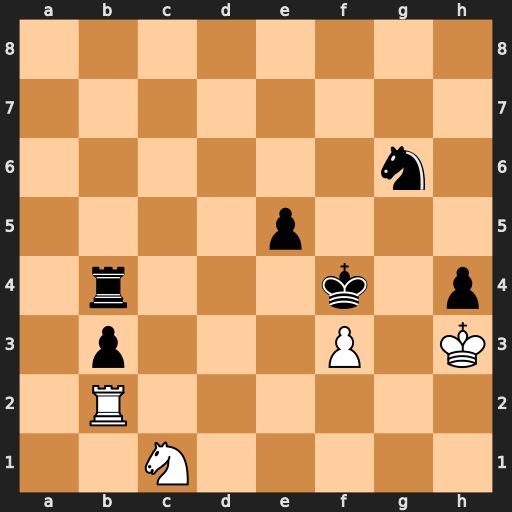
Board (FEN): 8/8/6n1/4p3/1r3k1p/1p3P1K/1R6/2N5
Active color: w
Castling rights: -
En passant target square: -
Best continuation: Nd3+ Kxf3 Nxb4